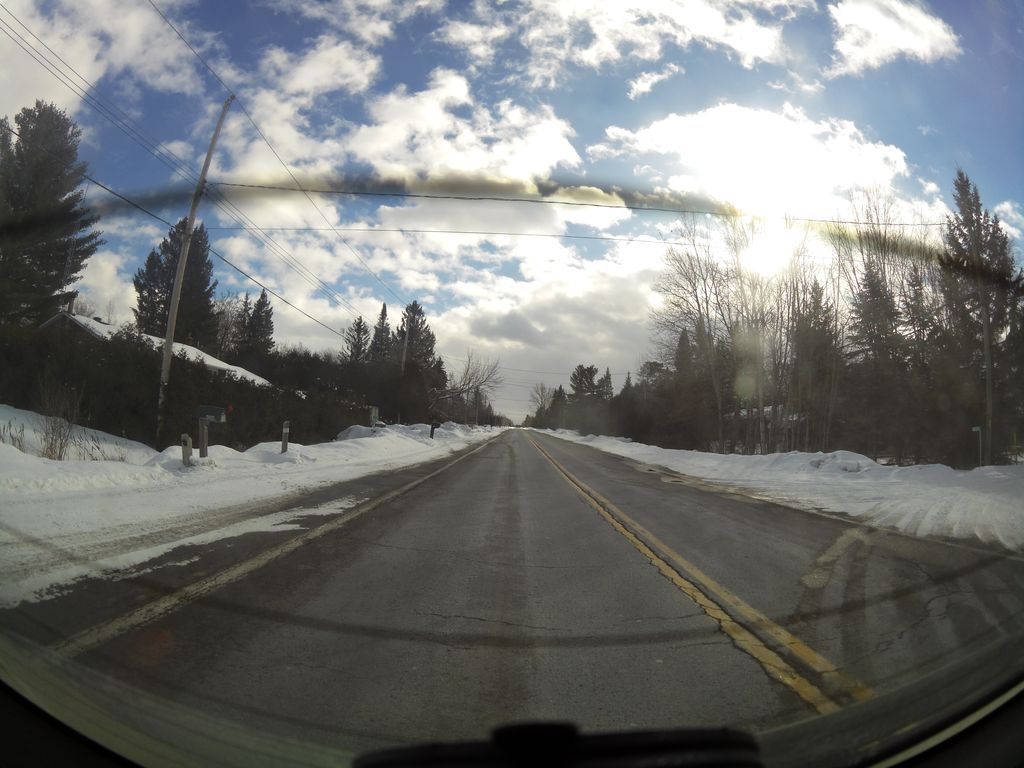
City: ottawa-gatineau